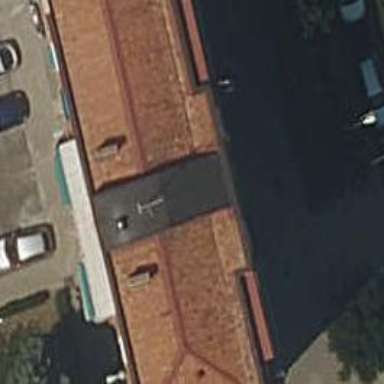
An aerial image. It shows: Cafe.